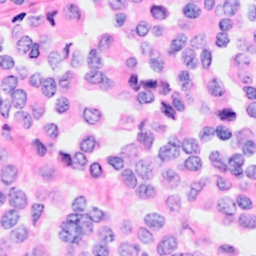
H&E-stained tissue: Breast